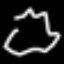
Label: octagon